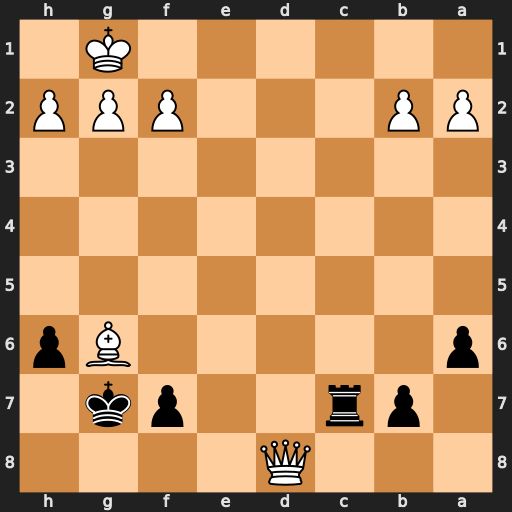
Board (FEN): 3Q4/1pr2pk1/p5Bp/8/8/8/PP3PPP/6K1
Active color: b
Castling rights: -
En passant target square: -
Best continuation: Rc1+ Qd1 Rxd1#